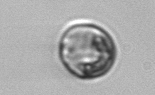
Label: Thalassiosira